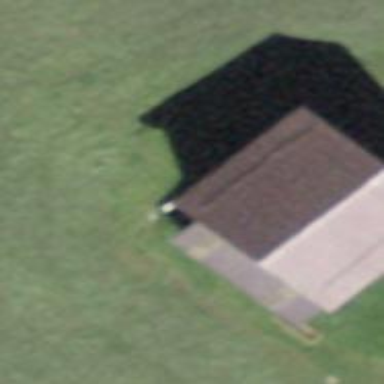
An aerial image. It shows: Barn.